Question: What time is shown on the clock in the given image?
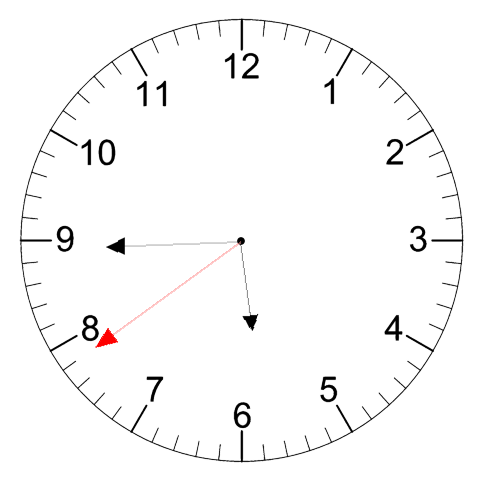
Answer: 05:44:39